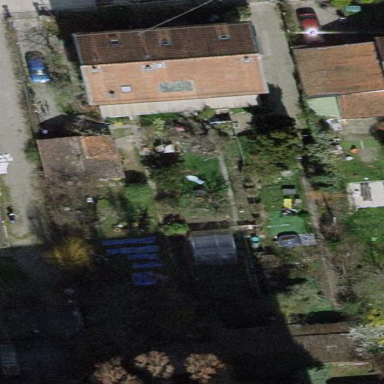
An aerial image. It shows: Garden enclosed by fence.